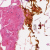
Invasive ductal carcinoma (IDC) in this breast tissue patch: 0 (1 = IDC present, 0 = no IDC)